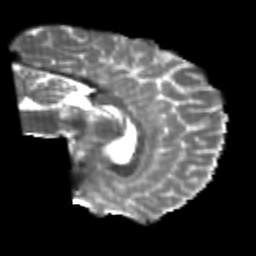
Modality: T2w
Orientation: sagittal
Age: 22
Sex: male
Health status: healthy
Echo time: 0.074 s